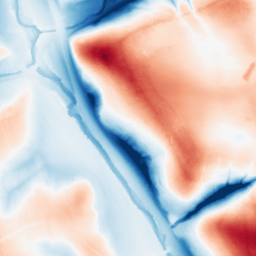
Category: trend_removal
Decomposition family: local_polynomial
Decomposition parameters: window_size: 101
degree: 3
Upsampling method: bspline
Upsampling parameters: scale: 4
Upsampling scale: 4